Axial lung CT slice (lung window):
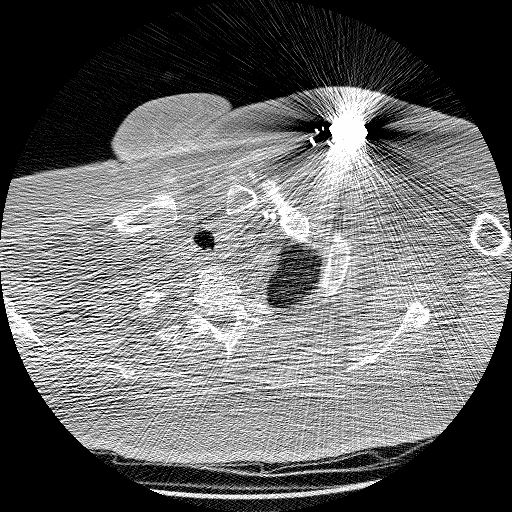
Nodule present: no